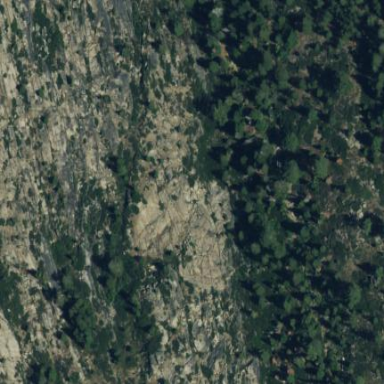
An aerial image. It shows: Landscape dominated by bare rock.